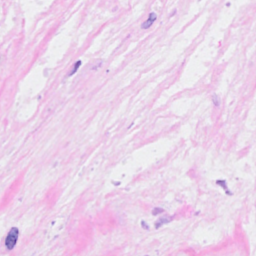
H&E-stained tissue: Breast